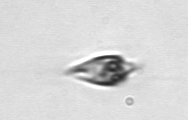
Label: Oxytoxum